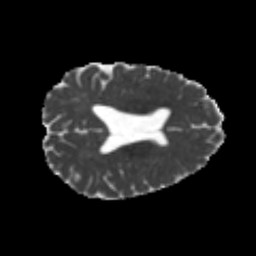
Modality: MD
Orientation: axial
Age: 23
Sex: male
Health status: healthy
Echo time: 0.074 s